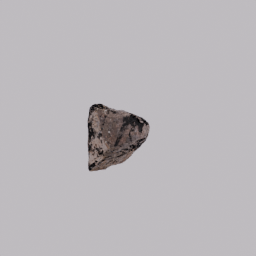
Label: nature